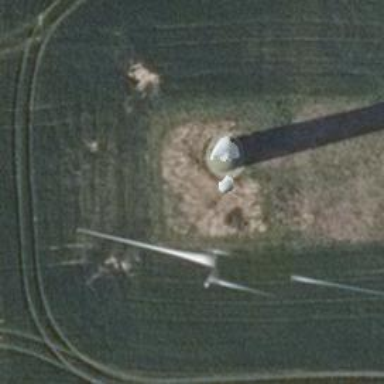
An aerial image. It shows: Wind generator powered by horizontal-axis wind turbine.